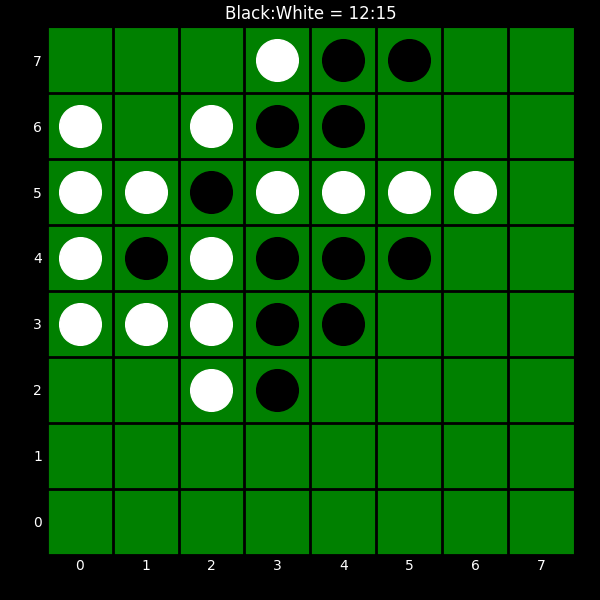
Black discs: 12
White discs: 15